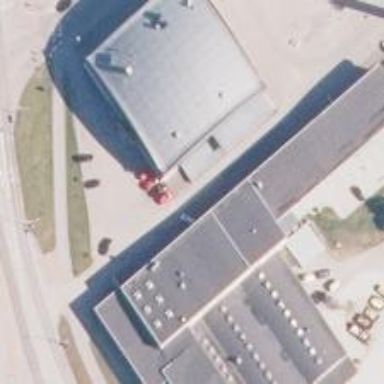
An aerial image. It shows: Building used as fitness center.